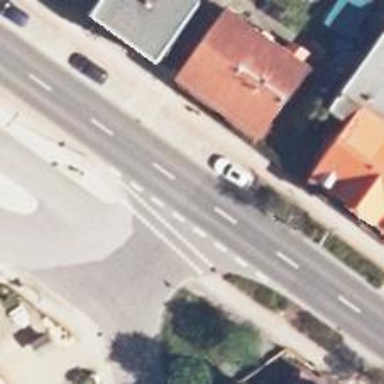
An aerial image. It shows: Primary highway with asphalt surface. There are sidewalks on both sides and dedicated cycle track.